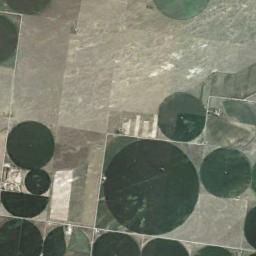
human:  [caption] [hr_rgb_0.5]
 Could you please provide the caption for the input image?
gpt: Some green circle farmland are in the bare land .

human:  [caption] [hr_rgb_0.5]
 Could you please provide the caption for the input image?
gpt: The round field is in the square .

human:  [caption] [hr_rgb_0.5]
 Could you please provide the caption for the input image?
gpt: Several dark green circular farmlands with different radii are on the wasteland .

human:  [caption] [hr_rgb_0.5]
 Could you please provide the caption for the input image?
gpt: Several circular green fields with full, Semi-circle, And semi-circle shapes .

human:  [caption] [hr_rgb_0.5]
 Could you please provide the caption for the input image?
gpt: There are some green circular farmlands of different sizes distributed irregularly .